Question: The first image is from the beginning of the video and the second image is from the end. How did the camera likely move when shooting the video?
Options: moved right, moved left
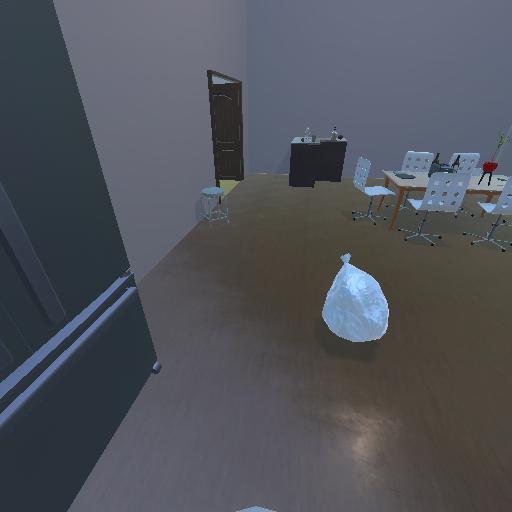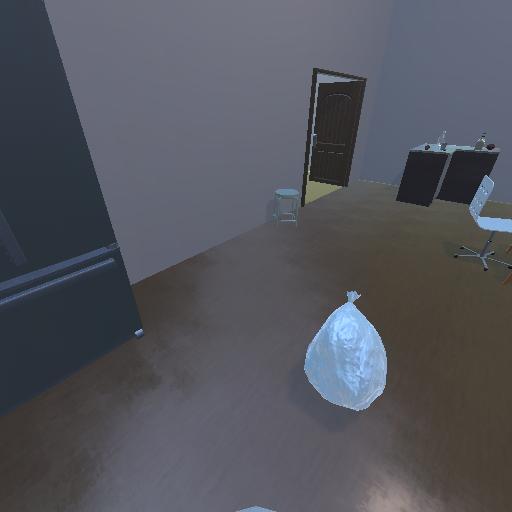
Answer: moved right